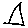
Label: triangle